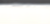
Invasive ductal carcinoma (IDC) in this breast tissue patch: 0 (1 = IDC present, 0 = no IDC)